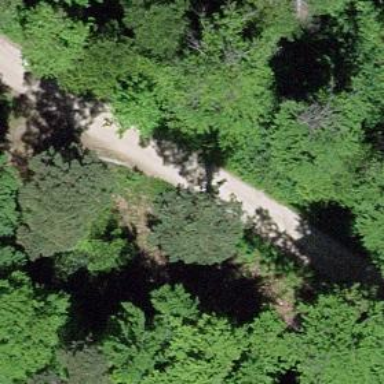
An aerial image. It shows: Gravel track with grade 2 quality.